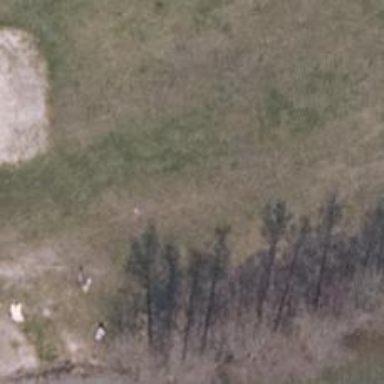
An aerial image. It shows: Grass path.